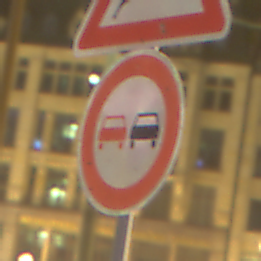
Verkehrszeichen: Ueberholverbot
Zusatzzeichen oben: WildwechselLinks
Umgebung: Outdoor, Urban
Tageszeit: Night
Wetter: Overcast
Licht: Artificial
Jahreszeit: NotSpecified
Kontrast: MediumContrast